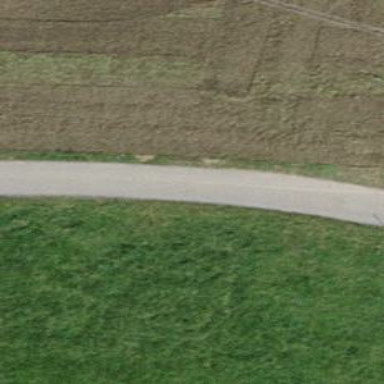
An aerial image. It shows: Gravel track with grade2 quality.